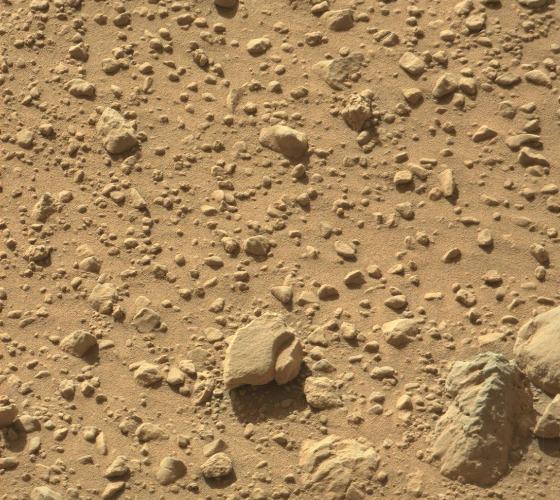
Terrain classes present: Bedrock, Gravel / Sand / Soil, Rock, Shadow